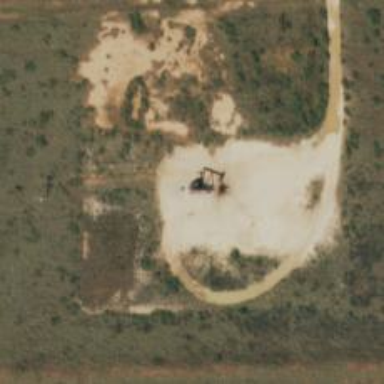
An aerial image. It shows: Petroleum well.